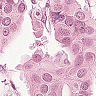
Metastatic tissue present: yes